RGB frame:
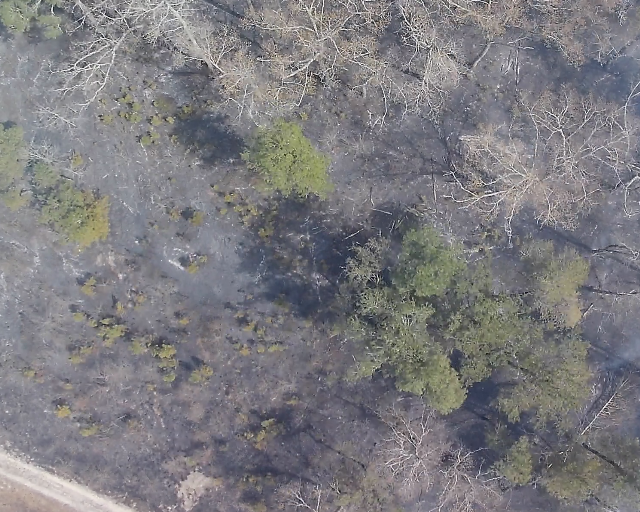
Thermal frame:
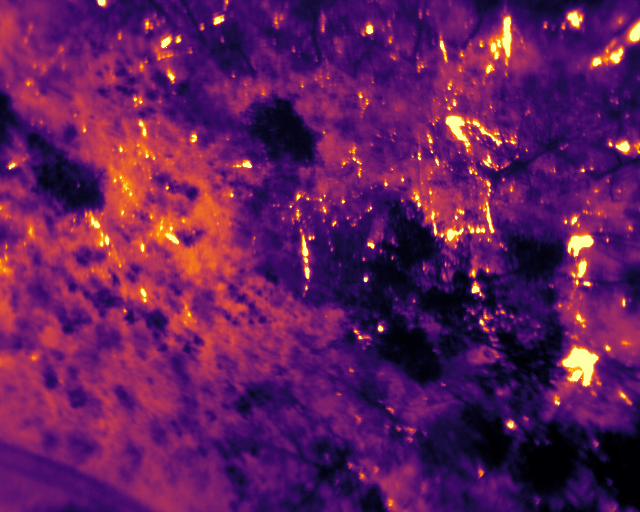
Captured: 2026-02-26 03:41:48
Pixels at or above 80 °C: 2622 (fraction of frame: 0.008002)